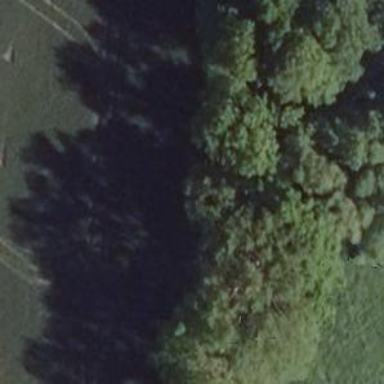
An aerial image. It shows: Row of trees in natural setting.